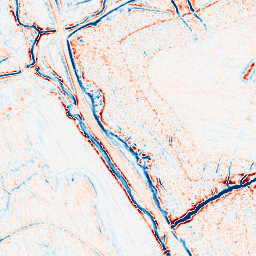
Category: edge_preserving
Decomposition family: bilateral
Decomposition parameters: d: 9
sigma_color: 150
sigma_space: 150
Upsampling method: bicubic_16x
Upsampling parameters: scale: 16
Upsampling scale: 16